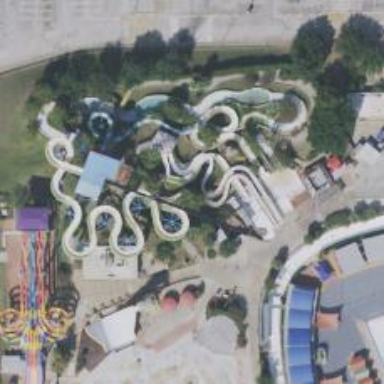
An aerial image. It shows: Water slide attraction.